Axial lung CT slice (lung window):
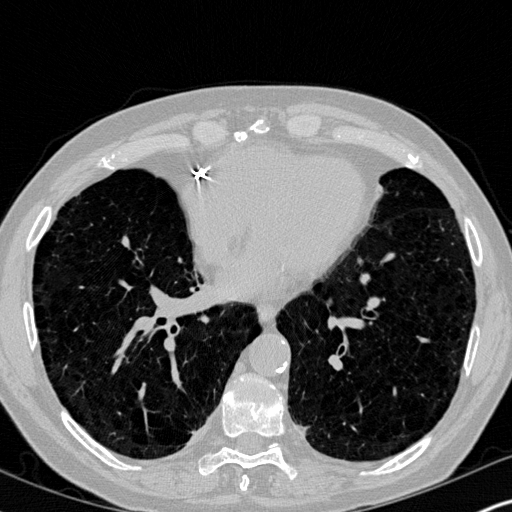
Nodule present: no